Interaction volume radius: 10 \u00c5
Interaction volume height: 30 \u00c5
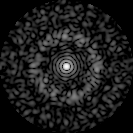
Disorder parameter: 0.8402